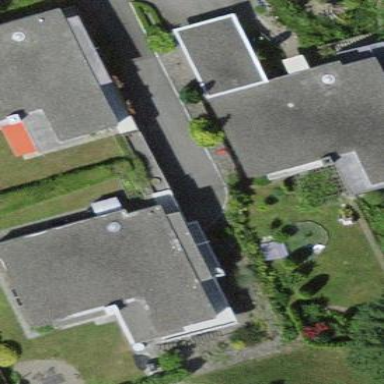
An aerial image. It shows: Detached building.